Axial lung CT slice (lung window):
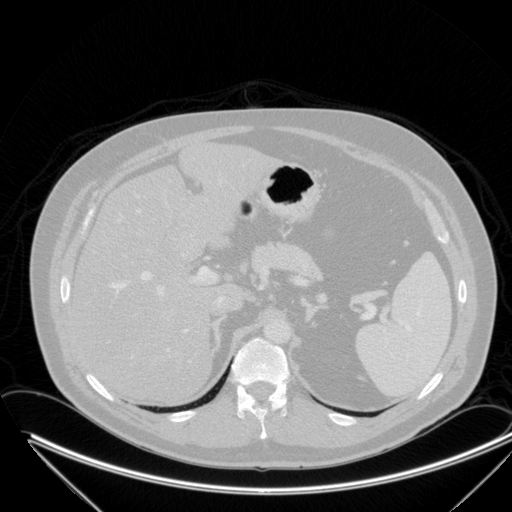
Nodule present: no